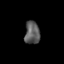
Tissue: skin
Cell type: Epithelial cells
Senescence score: 0.2209
Nuclear area (px): 336
Mean DAPI intensity: 91.917